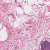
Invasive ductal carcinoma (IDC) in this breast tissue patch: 0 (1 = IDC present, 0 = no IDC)